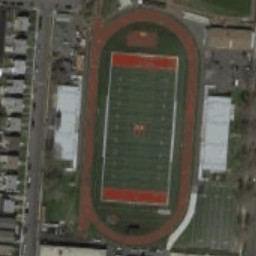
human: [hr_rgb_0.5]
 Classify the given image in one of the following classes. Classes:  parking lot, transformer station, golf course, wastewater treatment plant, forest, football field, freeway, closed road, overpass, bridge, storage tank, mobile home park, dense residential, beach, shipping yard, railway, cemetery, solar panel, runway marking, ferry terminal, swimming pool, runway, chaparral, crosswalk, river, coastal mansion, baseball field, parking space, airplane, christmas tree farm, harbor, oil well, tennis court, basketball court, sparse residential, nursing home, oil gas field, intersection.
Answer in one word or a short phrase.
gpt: football field